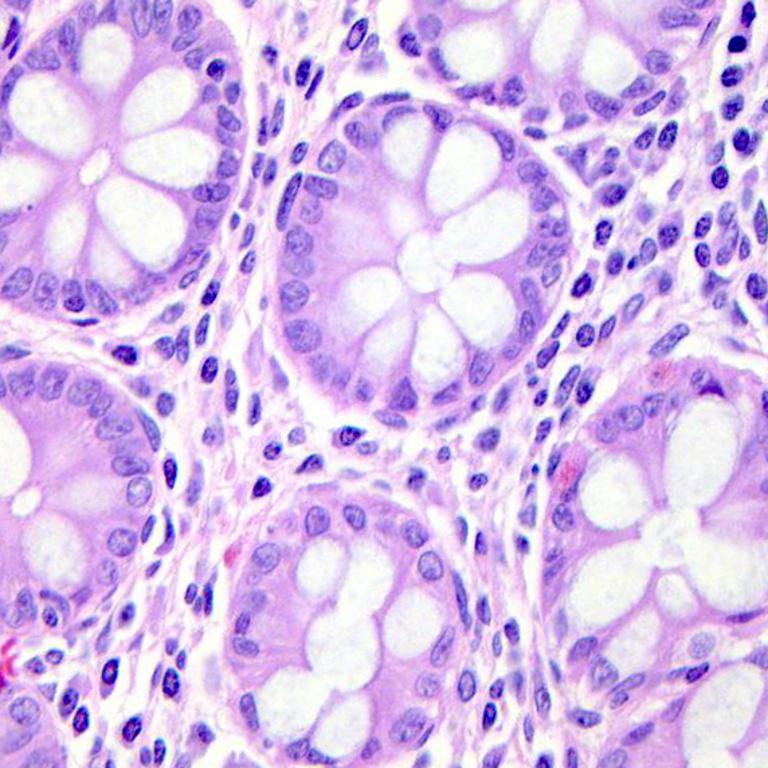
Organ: colon
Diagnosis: benign